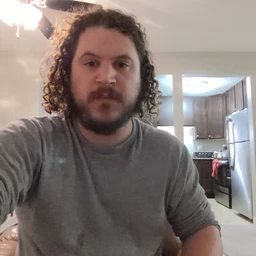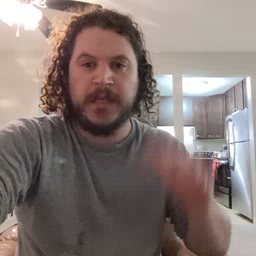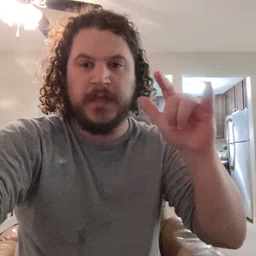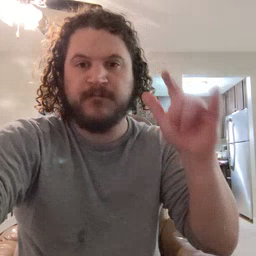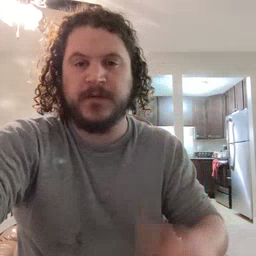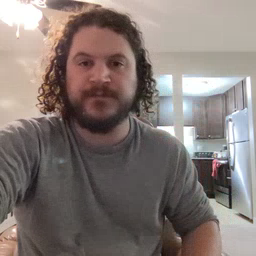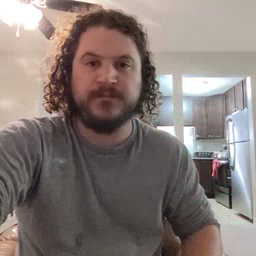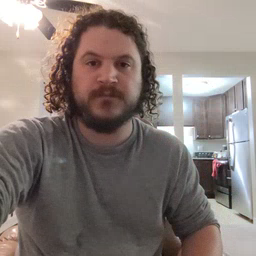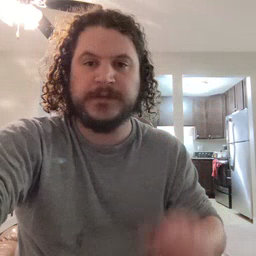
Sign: airplane